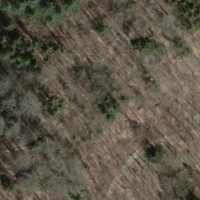
EUNIS habitat code: 41
Species observed at this site:
Fagus sylvatica